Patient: sex M, age 60
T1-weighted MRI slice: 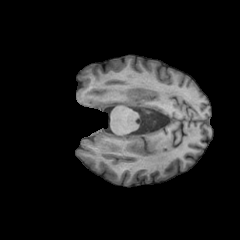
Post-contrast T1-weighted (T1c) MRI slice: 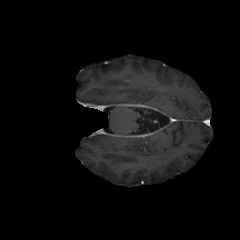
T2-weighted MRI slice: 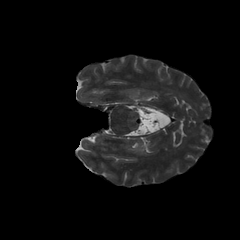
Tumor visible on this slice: no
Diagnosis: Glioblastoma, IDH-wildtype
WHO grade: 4